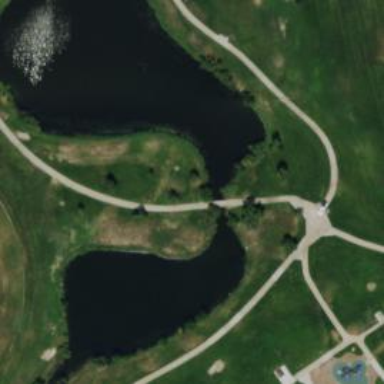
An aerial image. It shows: Disc golf hole as part of disc golf sport activity.